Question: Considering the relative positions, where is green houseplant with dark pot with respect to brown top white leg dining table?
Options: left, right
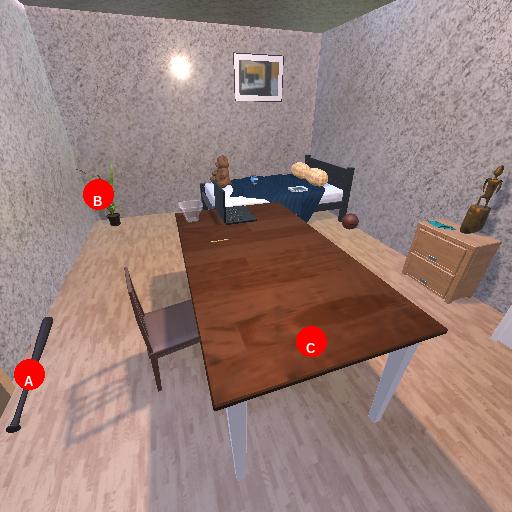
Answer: left